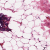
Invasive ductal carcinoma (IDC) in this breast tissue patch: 0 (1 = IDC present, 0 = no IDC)